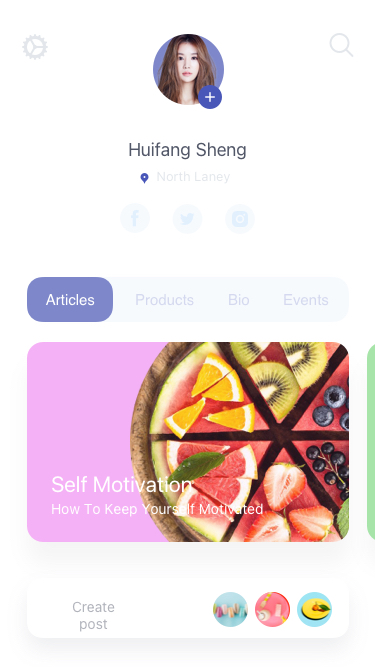
Text in this UI design:
Huifang Sheng
North Laney
Self Motivation
How To Keep Yourself Motivated
Articles
Products
Bio
Events
Create post